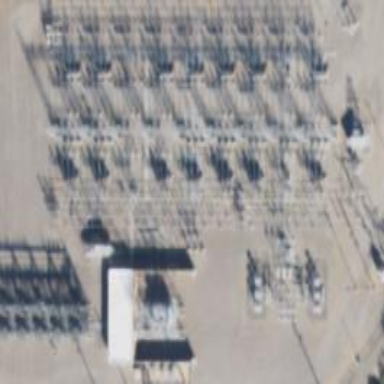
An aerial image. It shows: Switch used for power control.